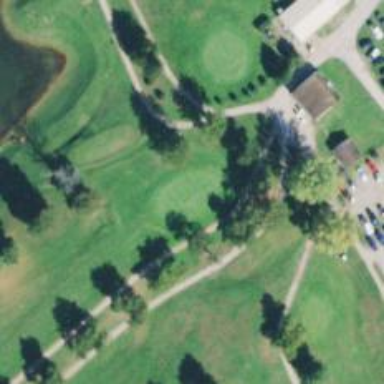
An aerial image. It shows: Golf hole.